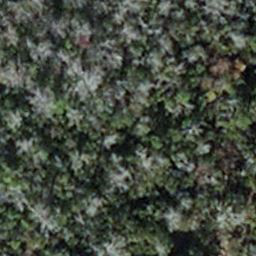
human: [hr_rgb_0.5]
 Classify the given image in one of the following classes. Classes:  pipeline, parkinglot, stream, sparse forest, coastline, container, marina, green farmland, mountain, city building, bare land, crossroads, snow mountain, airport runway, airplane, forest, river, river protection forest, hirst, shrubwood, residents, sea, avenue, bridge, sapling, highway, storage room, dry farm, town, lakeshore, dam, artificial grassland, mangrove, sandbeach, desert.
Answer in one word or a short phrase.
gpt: sapling